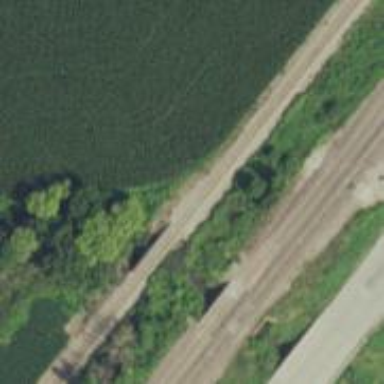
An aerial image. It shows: Railway track.